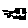
Label: car